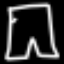
Label: pants